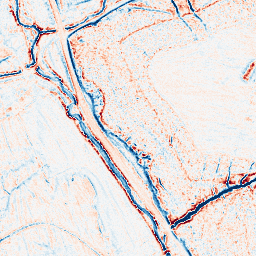
Category: edge_preserving
Decomposition family: anisotropic_diffusion
Decomposition parameters: iterations: 10
kappa: 10
gamma: 0.15
Upsampling method: bspline
Upsampling parameters: scale: 4
Upsampling scale: 4